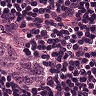
Metastatic tissue present: yes